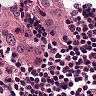
Metastatic tissue present: yes